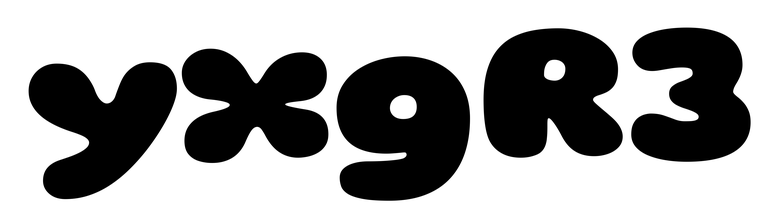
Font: Gluten_Black